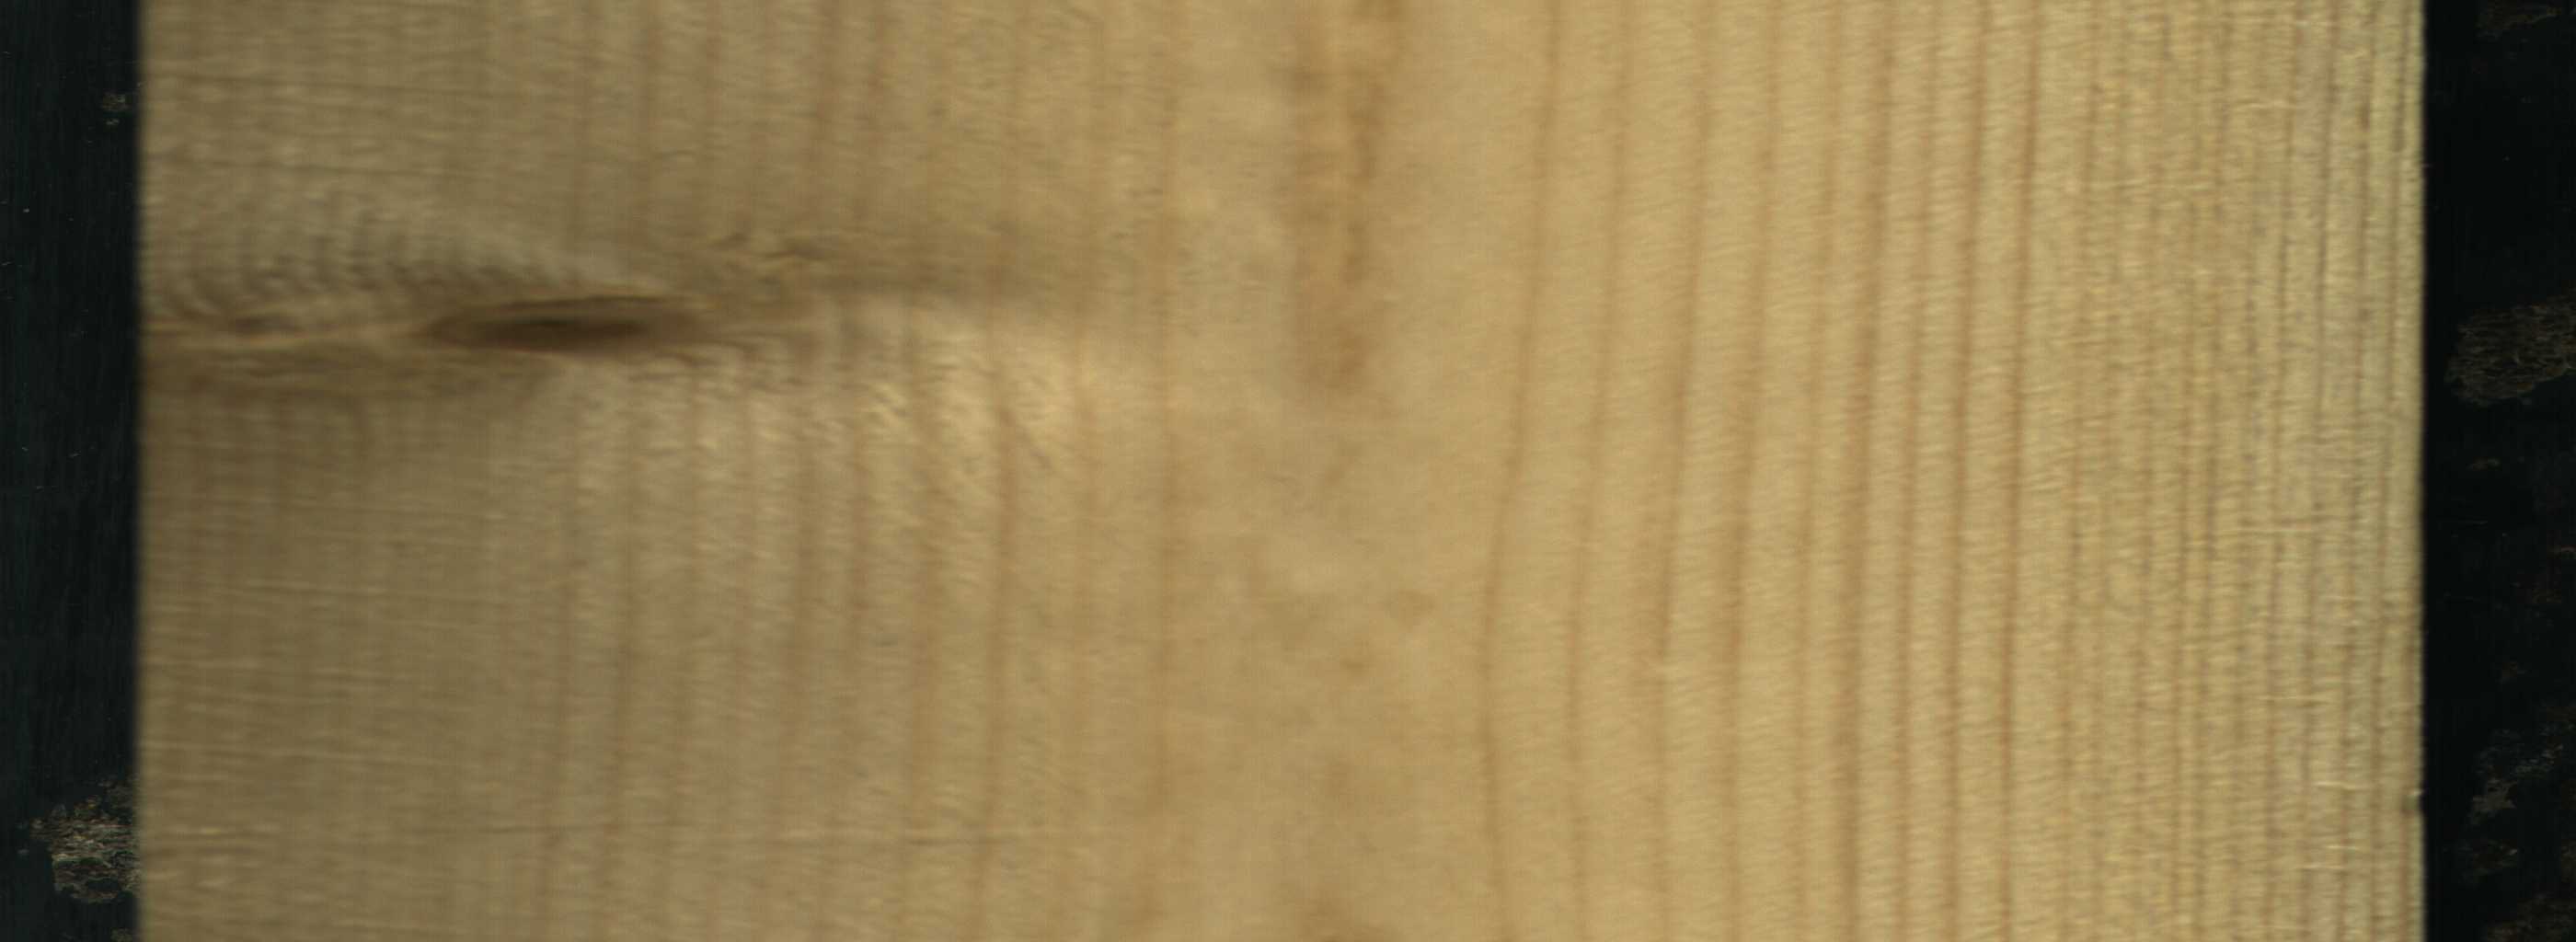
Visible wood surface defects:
Live_Knot